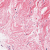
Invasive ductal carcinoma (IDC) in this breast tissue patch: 0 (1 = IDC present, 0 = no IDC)